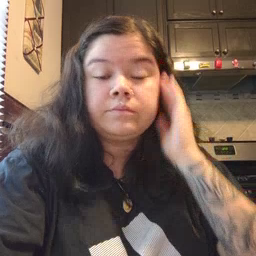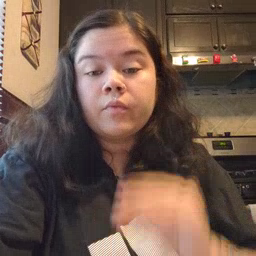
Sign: flower